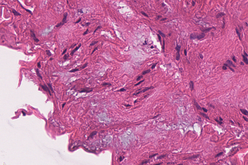
Tumor epithelial tissue: no
Tumor-associated stroma tissue: yes
Normal tissue: no